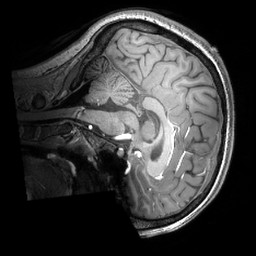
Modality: T1w
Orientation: sagittal
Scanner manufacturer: philips
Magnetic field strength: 7 T
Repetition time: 0.008 s
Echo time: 0.001974 s